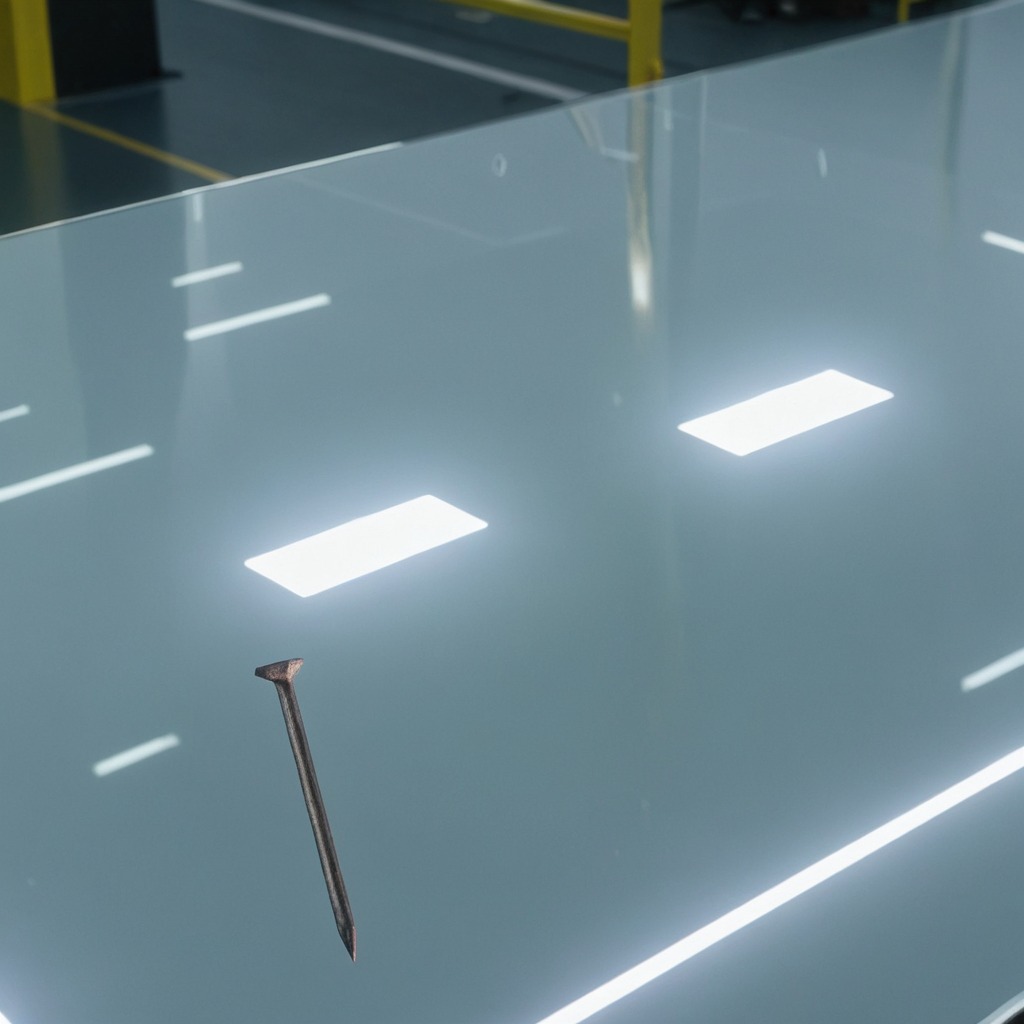
A iron nail lies on the high-gloss table.